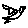
Label: bird